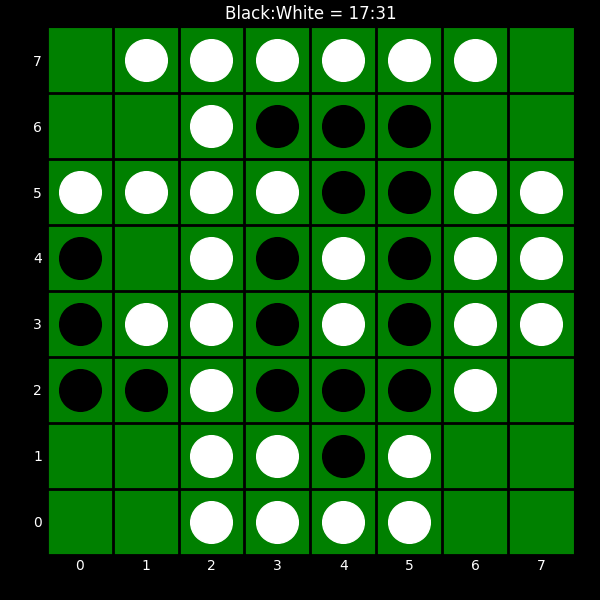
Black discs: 17
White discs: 31